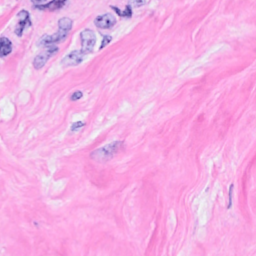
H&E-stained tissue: Breast